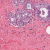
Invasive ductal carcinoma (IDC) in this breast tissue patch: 0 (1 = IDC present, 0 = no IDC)